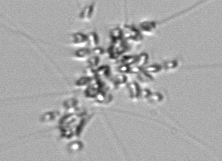
Label: Chaetoceros_didymus_TAG_external_flagellate